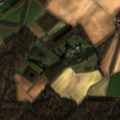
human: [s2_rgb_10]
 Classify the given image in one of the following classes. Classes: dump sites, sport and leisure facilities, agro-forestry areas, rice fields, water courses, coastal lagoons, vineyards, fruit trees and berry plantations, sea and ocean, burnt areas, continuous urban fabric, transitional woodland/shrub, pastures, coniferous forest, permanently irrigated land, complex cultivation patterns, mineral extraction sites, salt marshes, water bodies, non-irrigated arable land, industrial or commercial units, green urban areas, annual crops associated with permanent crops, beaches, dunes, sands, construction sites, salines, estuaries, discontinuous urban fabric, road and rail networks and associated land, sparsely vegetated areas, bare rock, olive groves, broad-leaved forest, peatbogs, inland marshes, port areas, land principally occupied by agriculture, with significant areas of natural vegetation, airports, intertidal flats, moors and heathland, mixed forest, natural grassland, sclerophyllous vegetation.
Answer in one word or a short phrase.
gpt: discontinuous urban fabric, sport and leisure facilities, non-irrigated arable land, complex cultivation patterns, broad-leaved forest